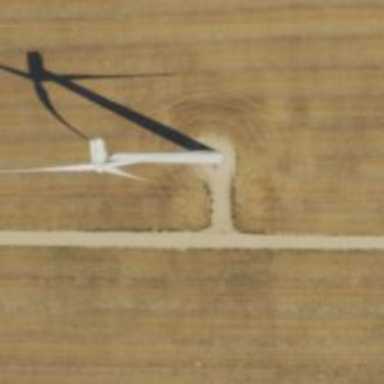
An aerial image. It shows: Wind turbine generator that utilizes wind as its source for generating electricity. It is of the horizontal axis type.